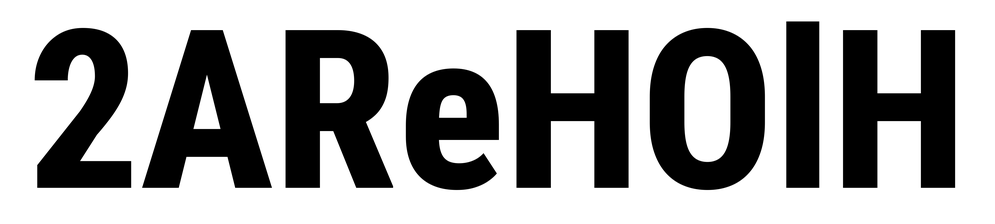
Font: Roboto_Condensed_ExtraBold